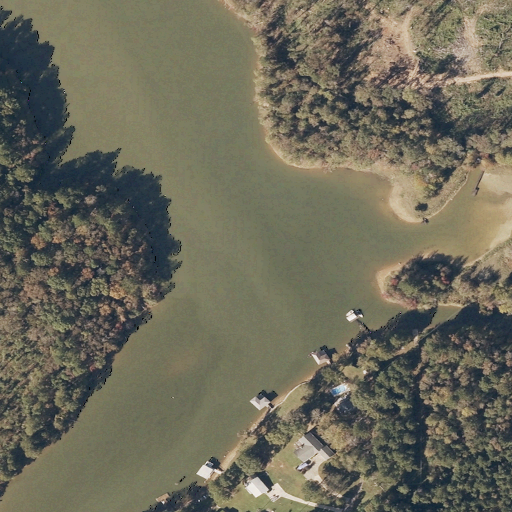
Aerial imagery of depression(s) in Alabama named Frog Bottom (historical) containing open water, evergreen forest, deciduous forest, grassland, mixed forest, open development, woody wetlands, medium intensity development, and herbaceous wetlands